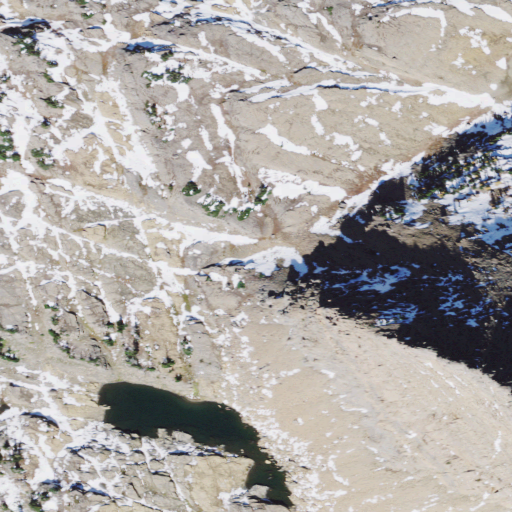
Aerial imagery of gap in Montana named Freeman Pass containing barren land and grassland